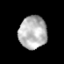
Tissue: prostate
Cell type: T cells
Senescence score: 0.3503
Nuclear area (px): 896
Mean DAPI intensity: 181.263